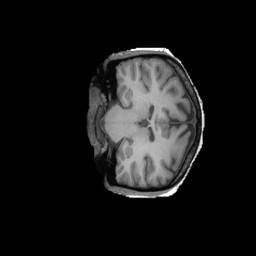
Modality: T1w
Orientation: coronal
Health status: ill
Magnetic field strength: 3 T